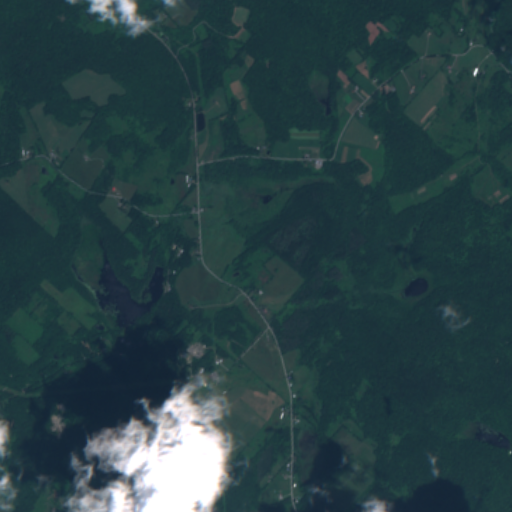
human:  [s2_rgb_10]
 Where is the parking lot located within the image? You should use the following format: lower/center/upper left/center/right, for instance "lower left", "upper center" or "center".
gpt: The parking lot is located in the upper center of the image.
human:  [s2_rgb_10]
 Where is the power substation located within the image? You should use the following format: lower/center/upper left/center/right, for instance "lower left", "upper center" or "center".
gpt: The power substation is located in the lower center of the image.
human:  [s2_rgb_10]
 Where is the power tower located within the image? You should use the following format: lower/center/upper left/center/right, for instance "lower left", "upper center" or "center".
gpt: The power tower is located in the lower left of the image.
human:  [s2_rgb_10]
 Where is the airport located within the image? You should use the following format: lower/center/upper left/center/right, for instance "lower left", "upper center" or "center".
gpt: There is no airport in the image.